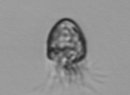
Label: Ciliophora